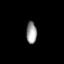
Tissue: lung
Cell type: Fibroblasts
Senescence score: 0.235
Nuclear area (px): 232
Mean DAPI intensity: 149.772